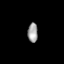
Tissue: prostate
Cell type: Myeloid cells
Senescence score: 0.8331
Nuclear area (px): 190
Mean DAPI intensity: 159.8